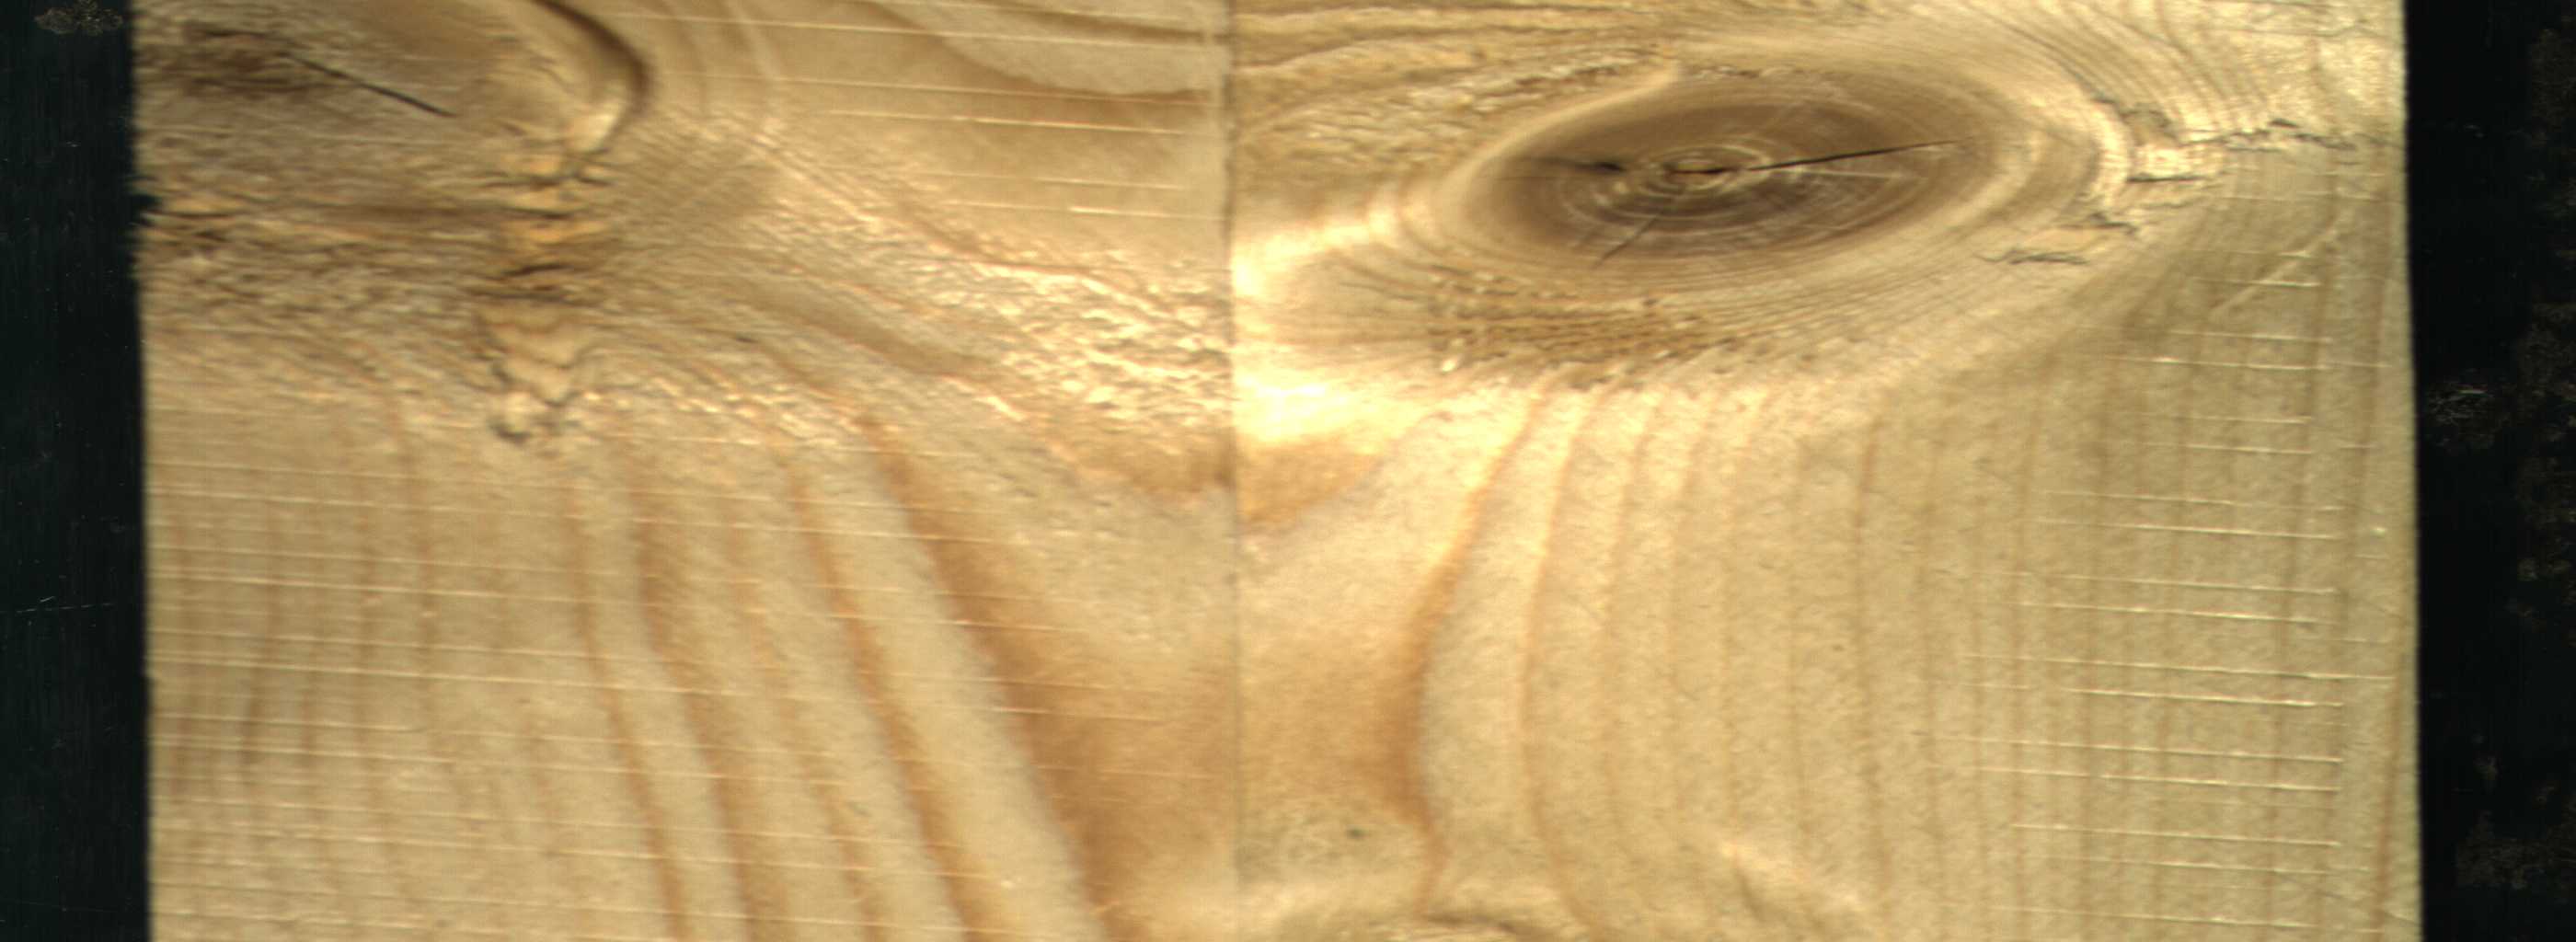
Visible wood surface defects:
knot_with_crack
knot_with_crack